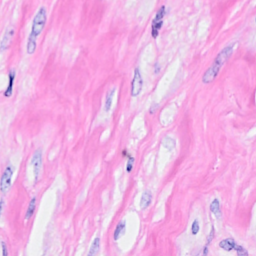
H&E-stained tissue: Breast